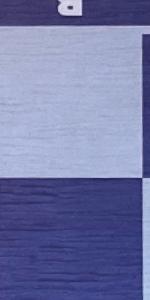
Label: Empty